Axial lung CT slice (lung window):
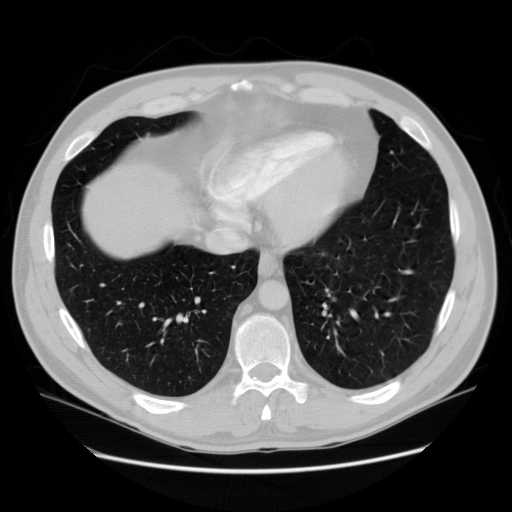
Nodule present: no